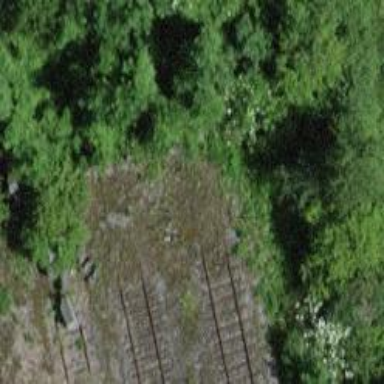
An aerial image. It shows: Railway buffer stop.